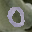
Label: 0